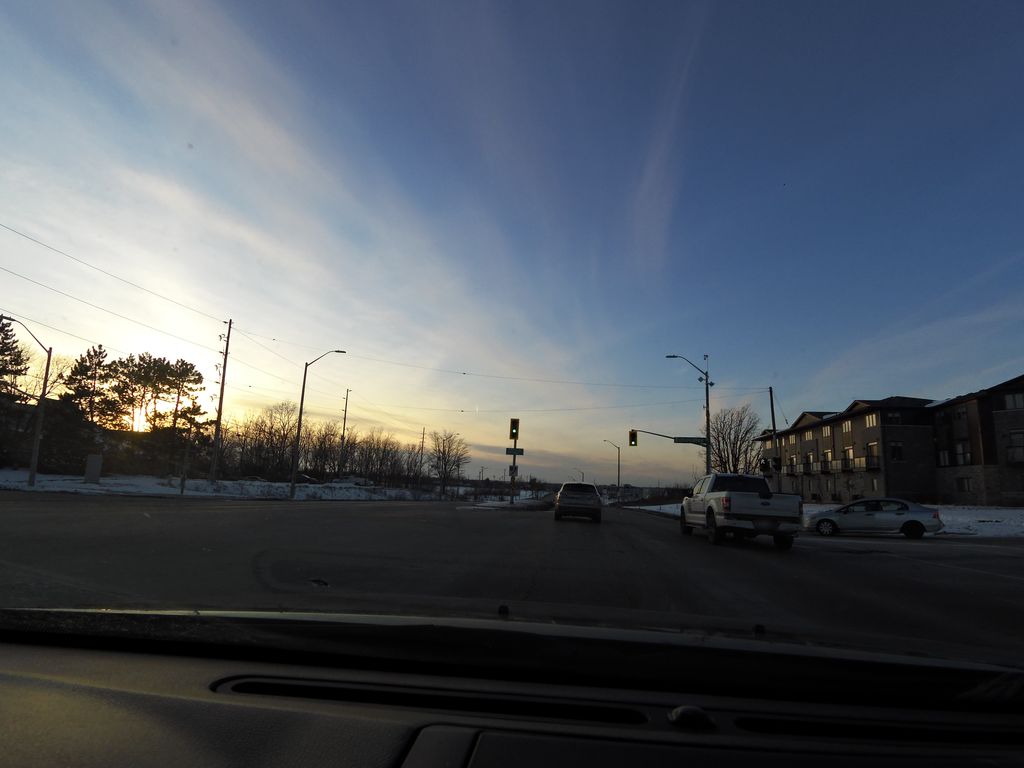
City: hamilton